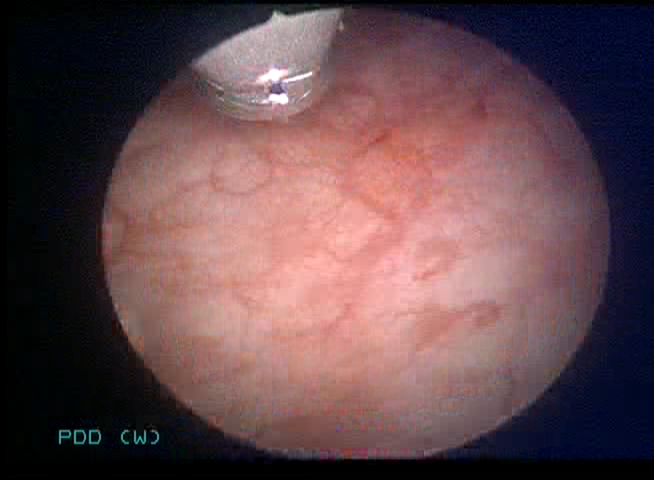
Modality: WLC
Class: Normal mucosa
Bladder cancer association: No